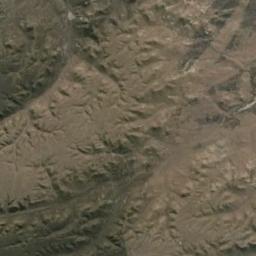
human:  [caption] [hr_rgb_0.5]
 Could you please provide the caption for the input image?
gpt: The desert has dark gray soil and the desert terrain is rugged .

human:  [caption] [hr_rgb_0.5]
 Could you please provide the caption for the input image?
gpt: The desert is on the hill full of black sand .

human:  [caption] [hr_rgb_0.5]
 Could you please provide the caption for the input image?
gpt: It is a large piece of yellow desert with many sand dunes .

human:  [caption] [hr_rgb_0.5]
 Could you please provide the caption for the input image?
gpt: There is some vegetation in this desert .

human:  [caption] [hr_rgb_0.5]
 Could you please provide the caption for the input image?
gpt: A brown desert with some fissures .